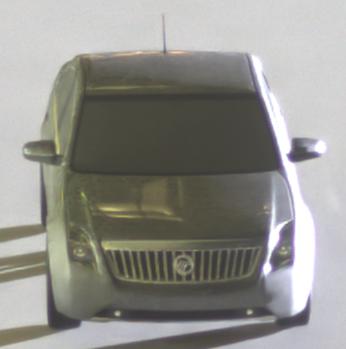
Make: Mercury
Model: Milan
Detailed model: -
Model produced from: 2009
Model produced until: 2010
Doors: 4
Color: gray
Road condition: dry road
Daytime: night
Contrast: high contrast